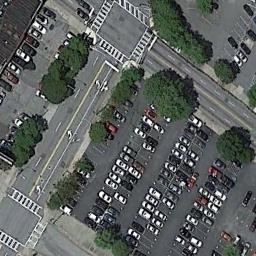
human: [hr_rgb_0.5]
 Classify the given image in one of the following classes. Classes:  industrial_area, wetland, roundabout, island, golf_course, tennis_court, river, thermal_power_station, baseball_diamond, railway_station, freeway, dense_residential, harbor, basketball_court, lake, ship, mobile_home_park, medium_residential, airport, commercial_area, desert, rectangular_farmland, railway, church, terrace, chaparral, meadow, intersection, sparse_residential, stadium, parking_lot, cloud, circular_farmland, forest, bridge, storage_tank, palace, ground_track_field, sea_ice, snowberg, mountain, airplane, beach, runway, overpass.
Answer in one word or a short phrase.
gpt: parking_lot